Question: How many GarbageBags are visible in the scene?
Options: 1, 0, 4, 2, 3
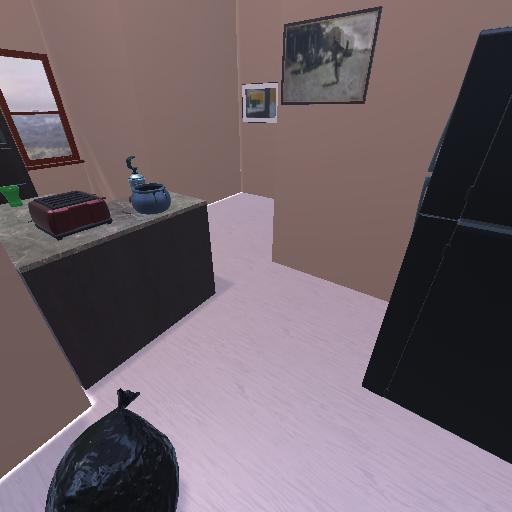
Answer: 1